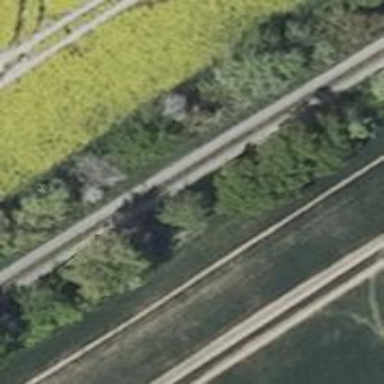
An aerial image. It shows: Row of trees in natural setting.